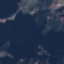
Land use / land cover: HerbaceousVegetation